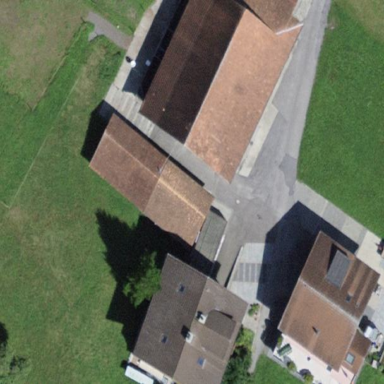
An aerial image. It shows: Farmyard area.